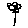
Label: flower